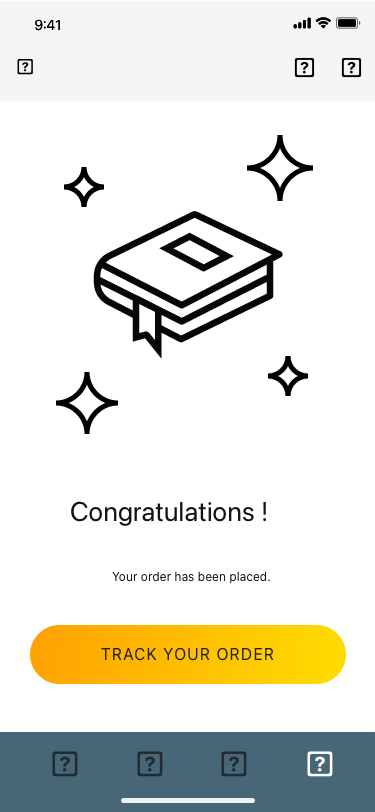
Text in this UI design:
TRACK YOUR ORDER
Your order has been placed.
Congratulations !